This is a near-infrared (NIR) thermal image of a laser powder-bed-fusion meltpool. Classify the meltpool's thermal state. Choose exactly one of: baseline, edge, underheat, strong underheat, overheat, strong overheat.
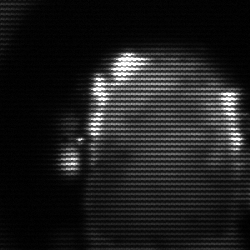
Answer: baseline